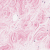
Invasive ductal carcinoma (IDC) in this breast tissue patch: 0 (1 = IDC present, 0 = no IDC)